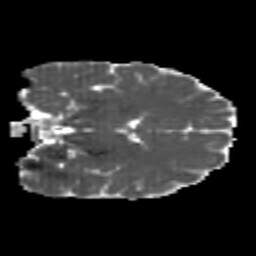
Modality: MD
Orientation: coronal
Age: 21
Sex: male
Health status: healthy
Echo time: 0.074 s